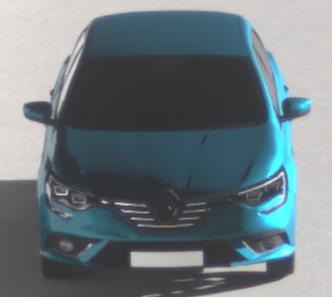
Make: Renault
Model: Mégane ENERGY TCe 100
Detailed model: Mégane (IV)
Model produced from: 2016/03
Model produced until: 2018/08
Doors: 5
Color: blue
Road condition: dry road
Daytime: sunrise or sunset
Contrast: high contrast